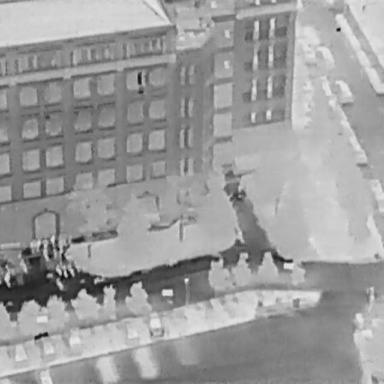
There are 19 objects shown in the infrared image, including eight Cars, and 11 Bicycles.